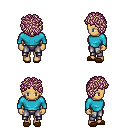
a pixel art fantasy rpg character, female body template, human, tanned skin, teal long-sleeve shirt, metal pants, white blonde curly afro hairstyle, brown slippers, four views (front, back, left, right), 2x2 character sprite sheet, small pixel art, hard edges, no anti-aliasing